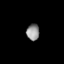
Tissue: lung
Cell type: Others
Senescence score: 0.2323
Nuclear area (px): 204
Mean DAPI intensity: 144.971